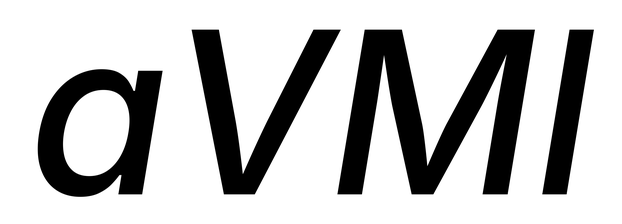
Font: Inter-Italic_Medium_Italic